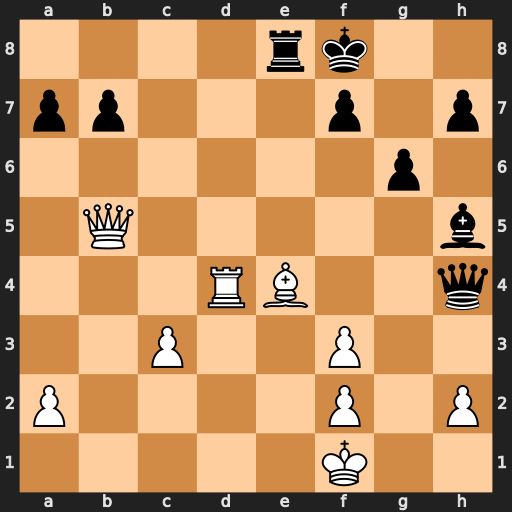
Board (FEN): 4rk2/pp3p1p/6p1/1Q5b/3RB2q/2P2P2/P4P1P/5K2
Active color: w
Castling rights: -
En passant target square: -
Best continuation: Qxe8+ Kxe8 Bc6+ bxc6 Rxh4